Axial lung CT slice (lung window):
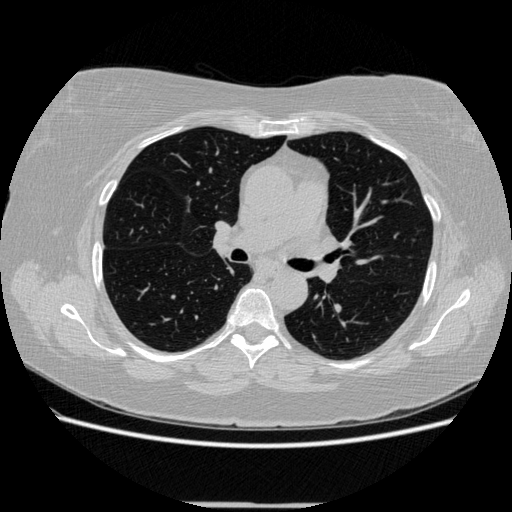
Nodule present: no